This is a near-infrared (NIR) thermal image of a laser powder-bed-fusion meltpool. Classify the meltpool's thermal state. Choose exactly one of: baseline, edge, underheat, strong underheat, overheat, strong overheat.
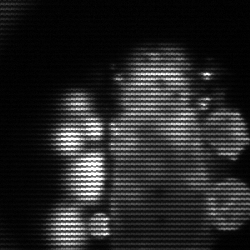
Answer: strong underheat